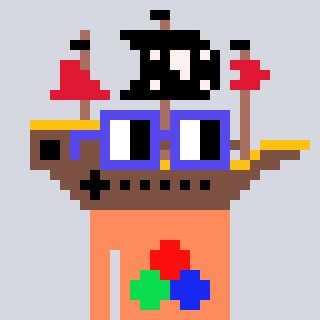
a pixel art character with square blue glasses, a pirateship-shaped head and a peachy-colored body on a cool background